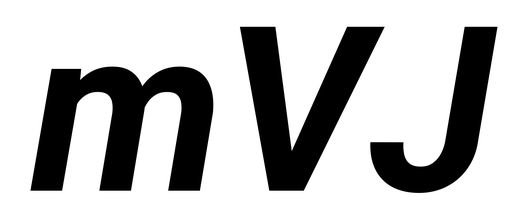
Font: Roboto-Italic_Bold_Italic